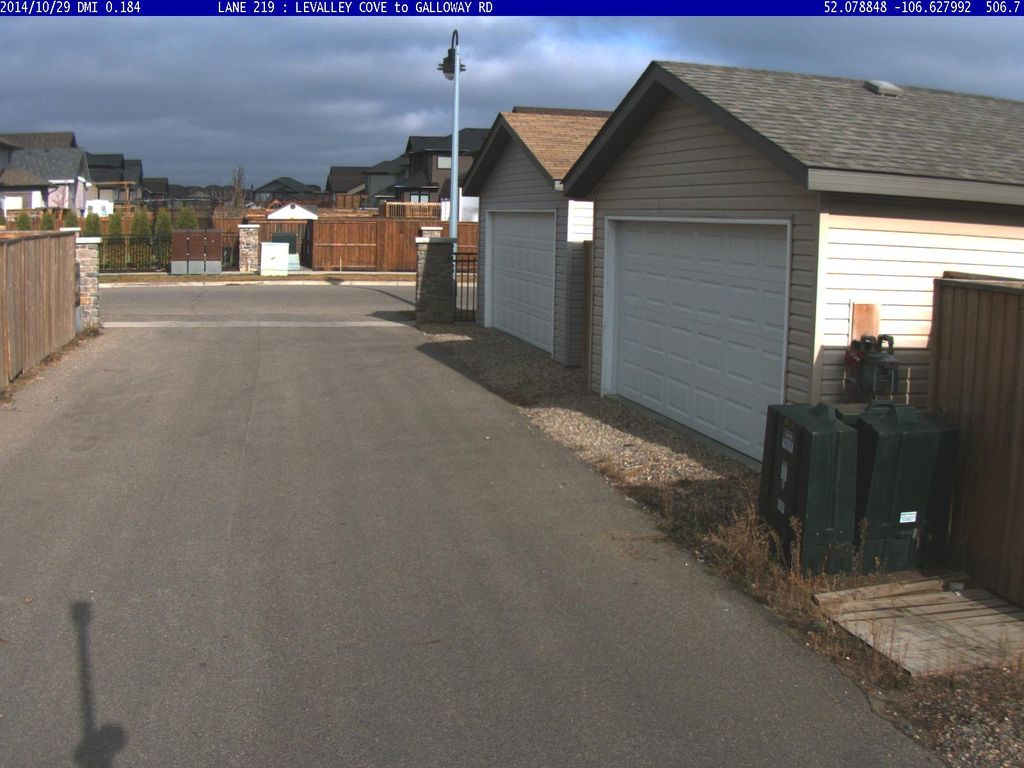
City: saskatoon